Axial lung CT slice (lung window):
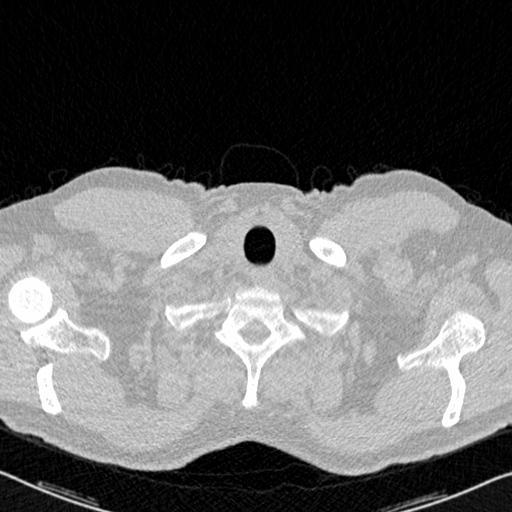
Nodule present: no